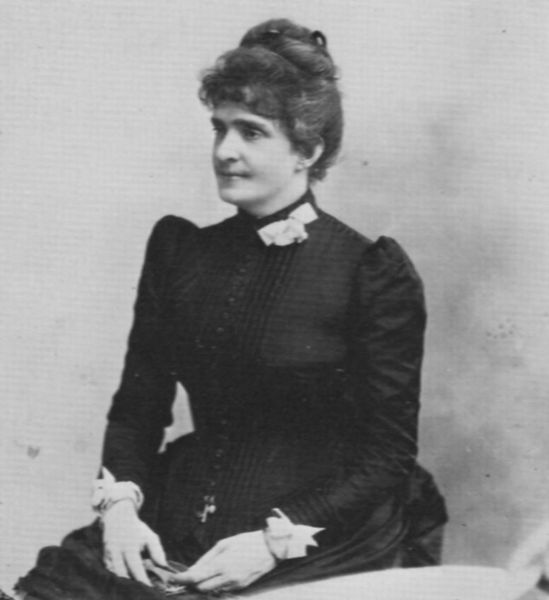
Titel: Amelia (1865-1951), Königin von Portugal 1889-1908
Künstler: Atelier Nadar
Institution: unbekannt
Schlagwörter: mann, schatten, weiß, menschen, sitzen, busen, frau, frisur, grau, kleid, licht, ohr, schwarz, tisch, blick, dame, schleife, anzug, jacke, augen, falten, kragen, mensch, ärmel, hände, portrait, porträt, haare, paar, borte, kinn, madame, puffärmel, dutt, mieder, weiblich, brauen, seitenansicht, streifen, hochsteckfrisur, rüschen, schoß, knöpfe, knopfleiste, foto, fotografie, photographie, buch, mundwinkel, seite, schwarzweiß, manschetten, gesciht, halbprofil, halbporträt, korsett, plissee, aufnahme, photografie, nadar, hochgeschlossen, atelieraufnahme, puff, korsette, schleide